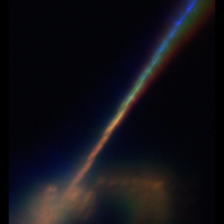
Taxon: Psuedo-nitzschia
Group: Diatoms